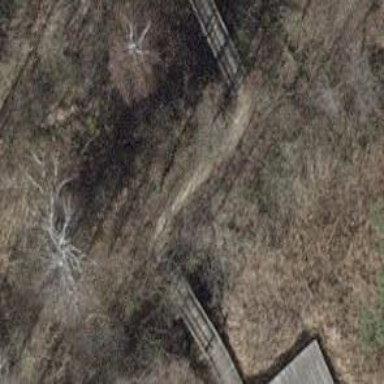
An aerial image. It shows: Path on bridge.